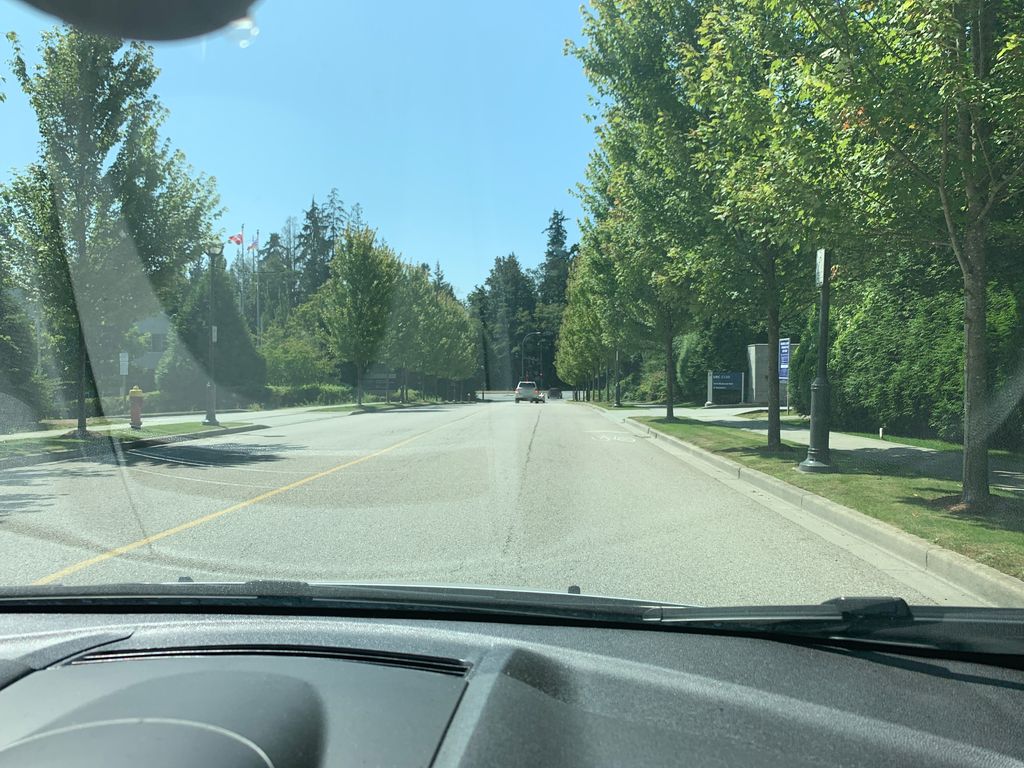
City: vancouver